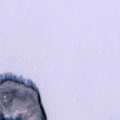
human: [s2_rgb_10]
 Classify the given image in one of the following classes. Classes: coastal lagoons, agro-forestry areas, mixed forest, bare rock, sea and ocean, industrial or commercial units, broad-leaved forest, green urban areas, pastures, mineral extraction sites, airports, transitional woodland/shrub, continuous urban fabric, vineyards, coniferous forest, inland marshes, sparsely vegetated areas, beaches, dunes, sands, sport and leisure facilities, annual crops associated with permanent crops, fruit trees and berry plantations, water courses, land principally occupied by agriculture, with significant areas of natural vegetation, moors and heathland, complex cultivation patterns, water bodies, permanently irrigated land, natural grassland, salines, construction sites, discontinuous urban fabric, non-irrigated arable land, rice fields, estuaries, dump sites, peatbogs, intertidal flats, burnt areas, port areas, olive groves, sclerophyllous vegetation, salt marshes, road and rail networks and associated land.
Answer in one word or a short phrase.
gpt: transitional woodland/shrub, water bodies